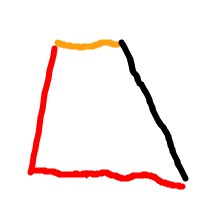
Shape: trapezoid